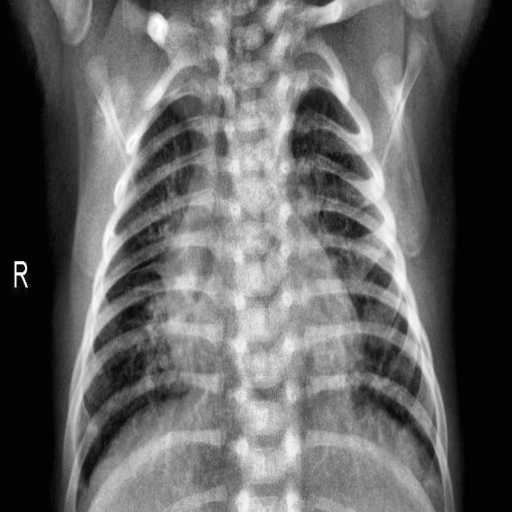
Finding: PNEUMONIA